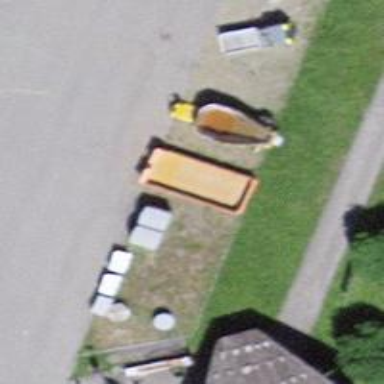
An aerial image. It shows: Recycling container at amenity designated for recycling.